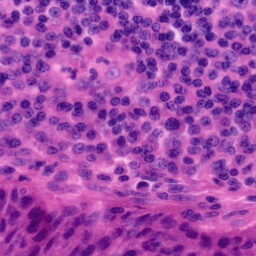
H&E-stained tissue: Tonsil